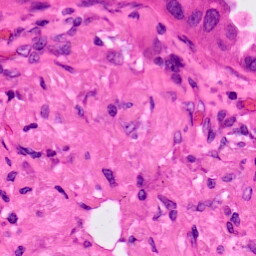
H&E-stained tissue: Lung